Question: How can I change the gallery in wordpress for home page of http://****/

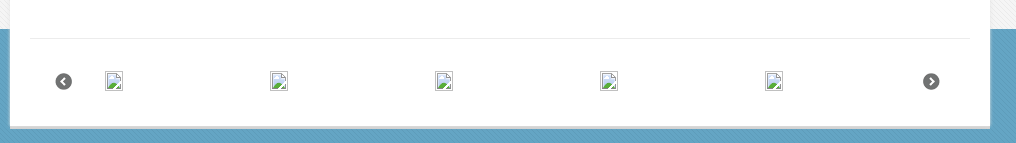
Answer: For this specific theme go to admin 'dashboard -> Grand college -> Footer slide show' from there you can change the settings..